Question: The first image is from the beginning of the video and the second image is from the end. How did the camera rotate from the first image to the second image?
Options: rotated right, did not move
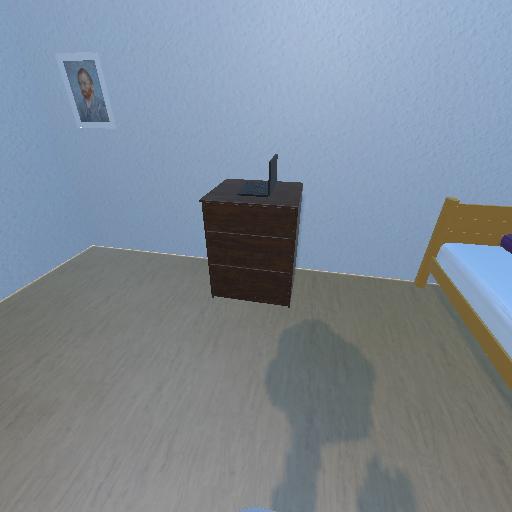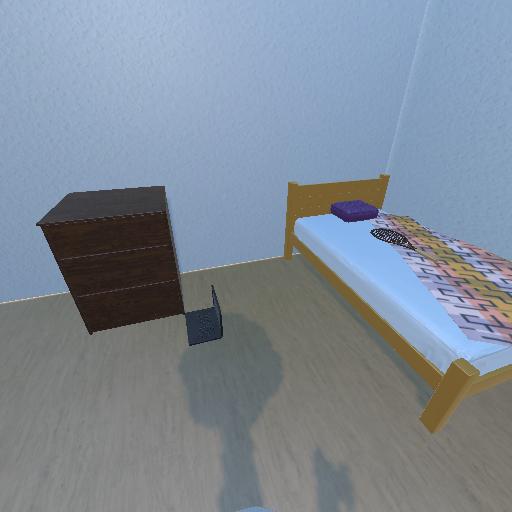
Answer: rotated right